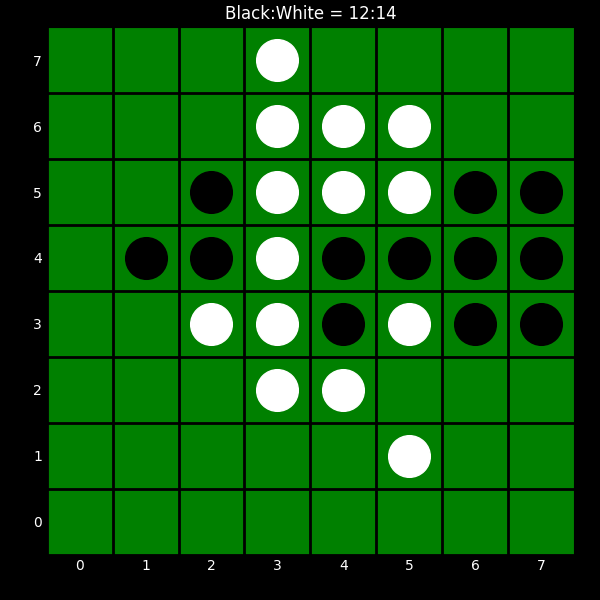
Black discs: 12
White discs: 14